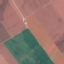
Land use / land cover class: AnnualCrop